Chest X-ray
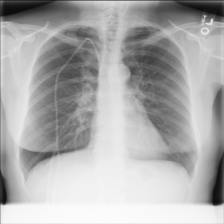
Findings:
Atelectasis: negative
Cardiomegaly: negative
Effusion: negative
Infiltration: negative
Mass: negative
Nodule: negative
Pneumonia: negative
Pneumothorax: negative
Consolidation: negative
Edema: negative
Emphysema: negative
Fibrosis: negative
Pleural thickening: negative
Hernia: negative